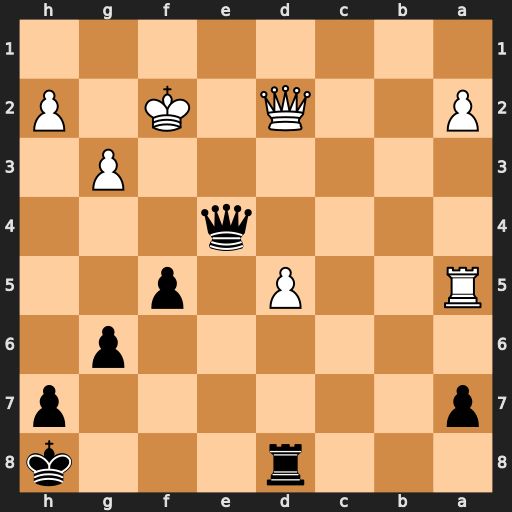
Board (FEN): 3r3k/p6p/6p1/R2P1p2/4q3/6P1/P2Q1K1P/8
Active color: b
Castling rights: -
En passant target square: -
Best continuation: Rc8 d6 Rc2